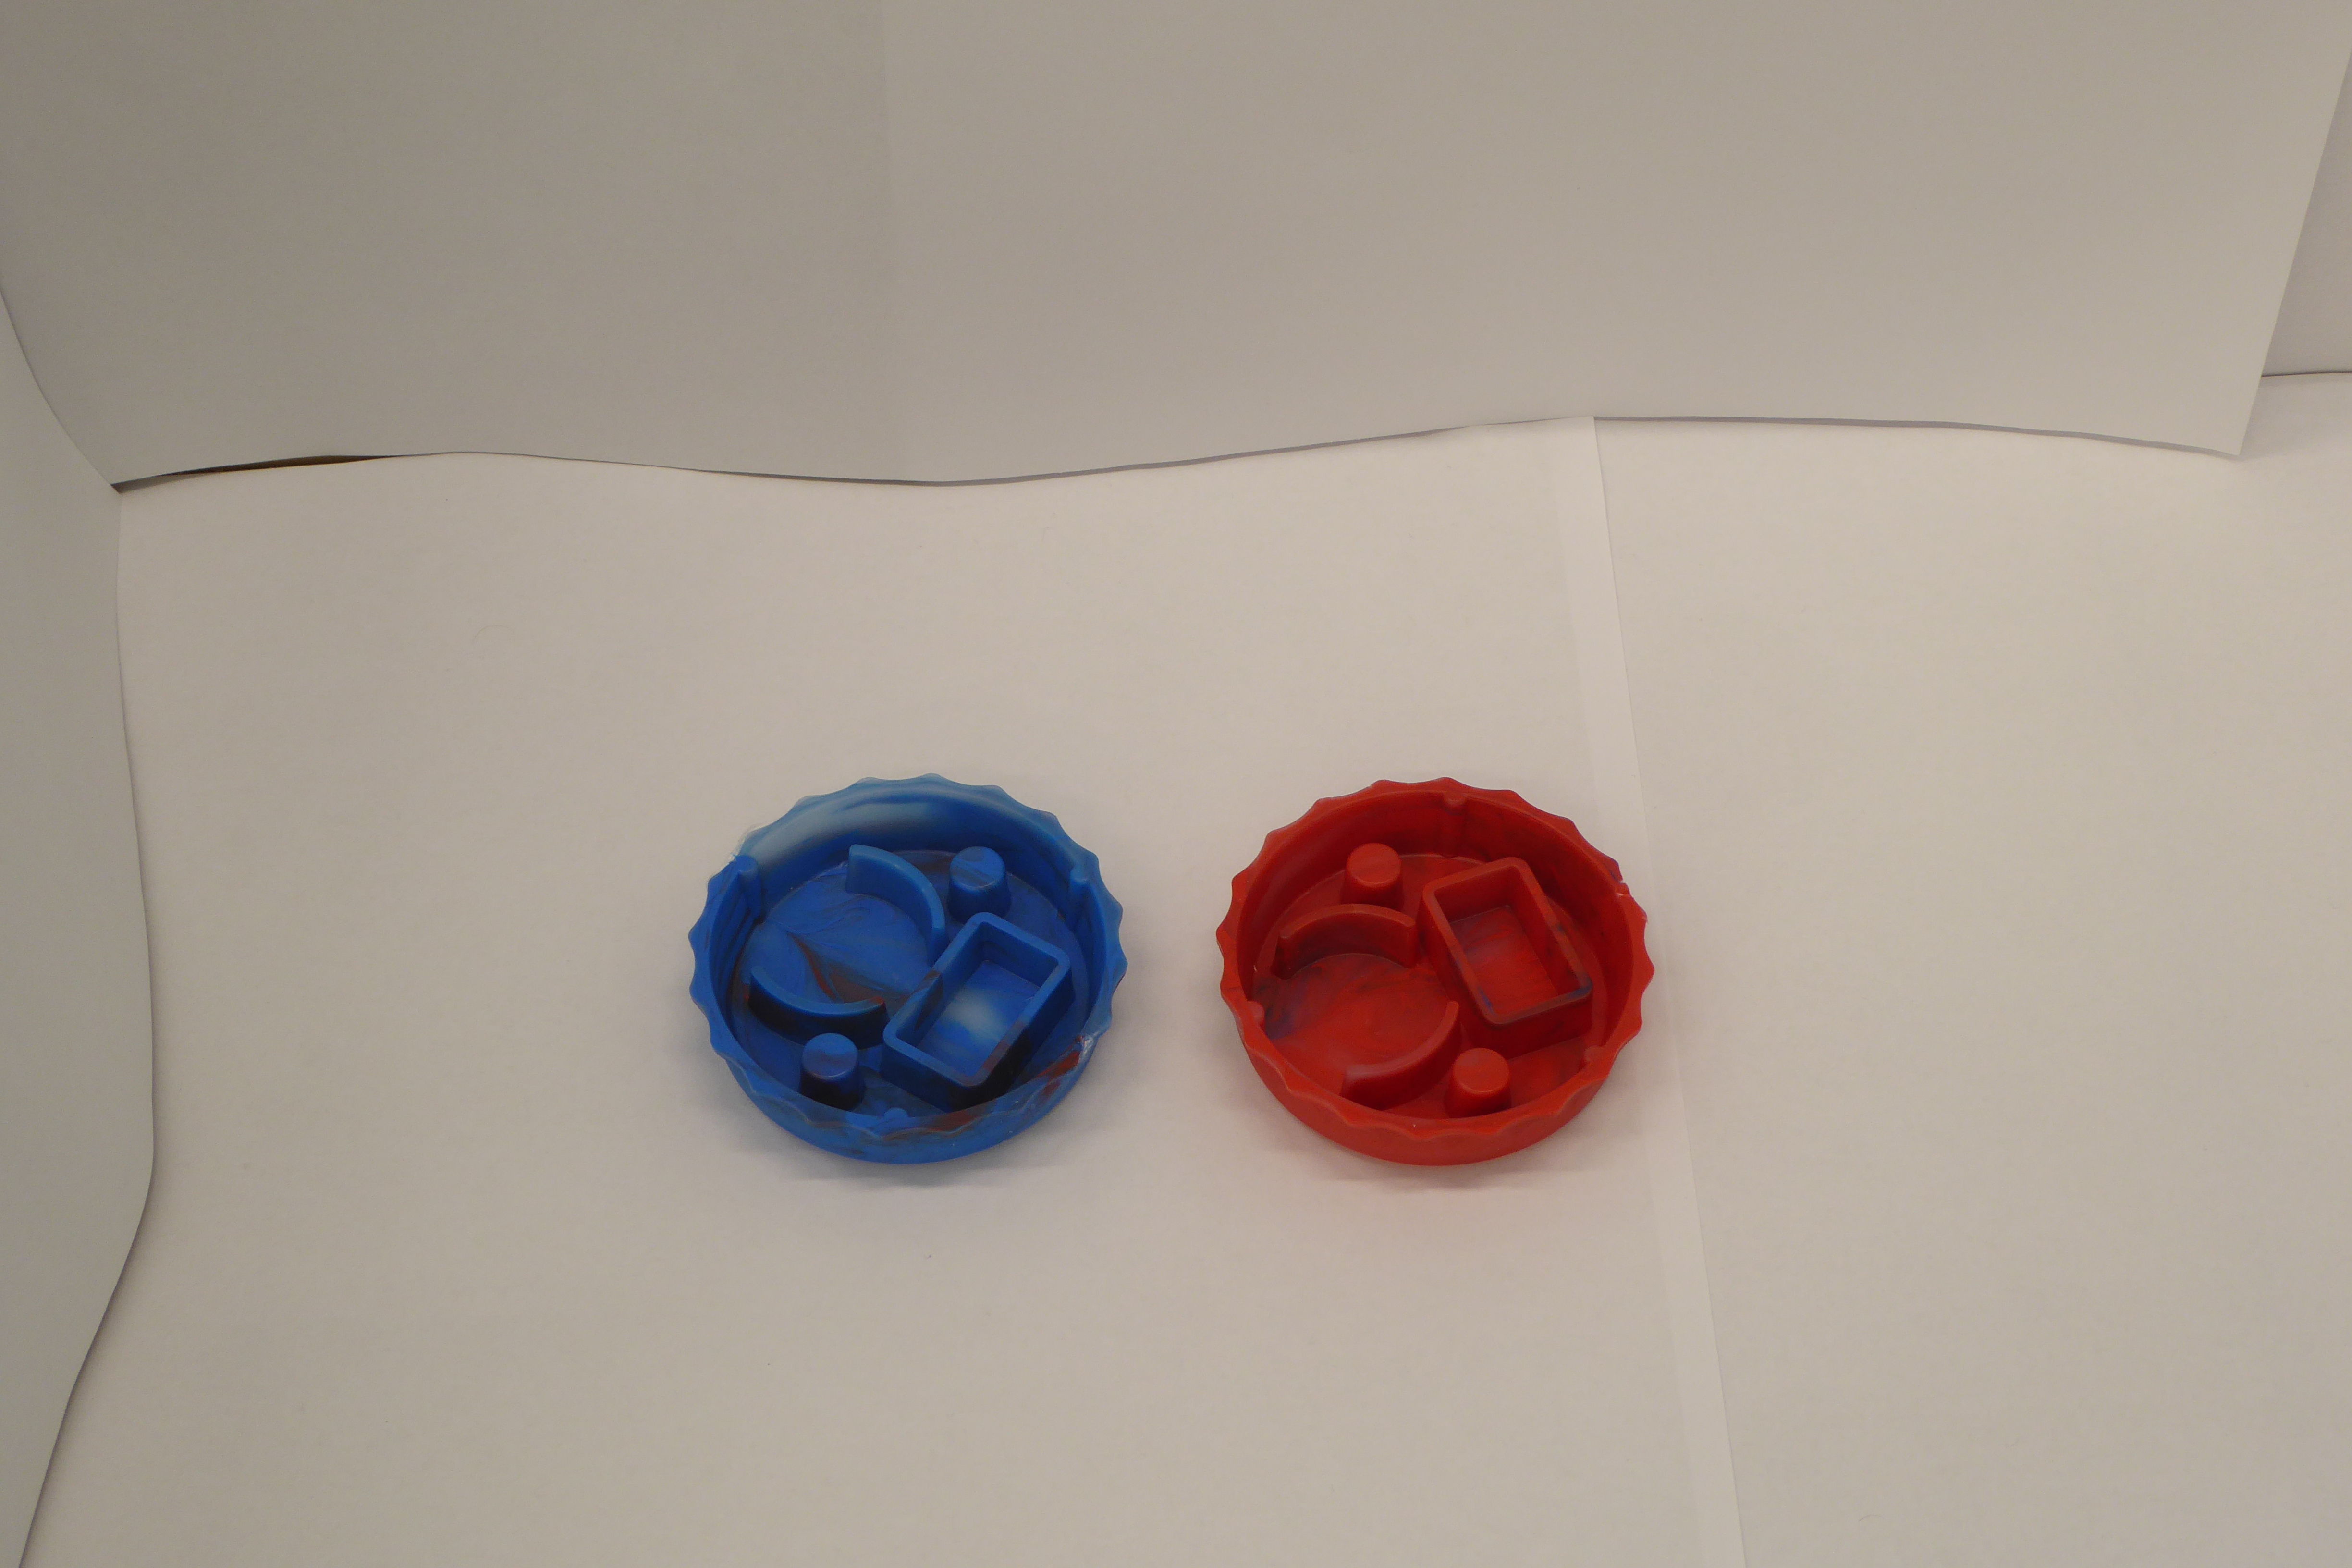
Label: Bottle Opener - Cover